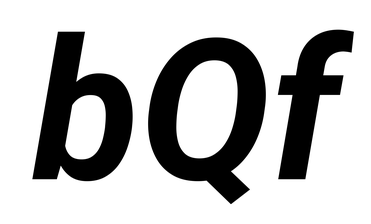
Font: Roboto-Italic_Bold_Italic